Question: Can someone please explain to me what is this feature called and how do I turn it off?

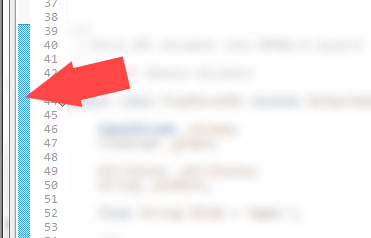
Answer: It's called the range indicator - a useful feature for highlighting the scope of classes and methods.
To switch off you can use
'''
Window > Preferences > General > Editors > Text Editors
'''
Unclick "Show range indicator" checkbox